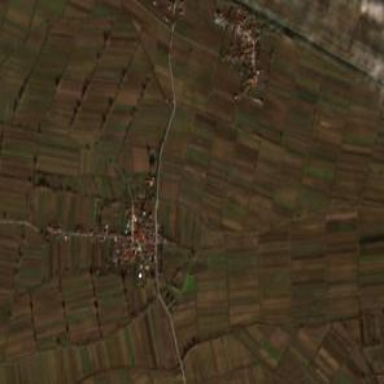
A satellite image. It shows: Village.